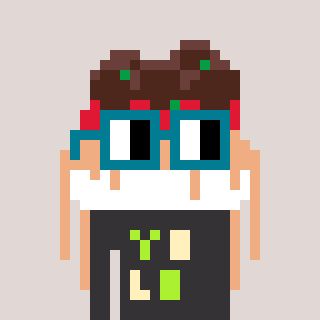
a pixel art character with square dark green glasses, a spaghetti-shaped head and a grayscale-colored body on a warm background